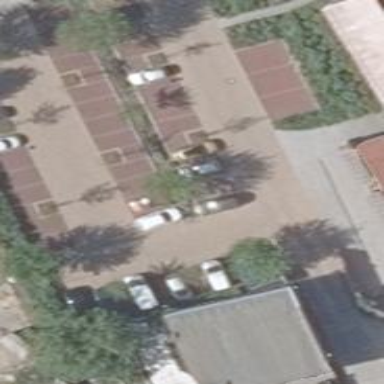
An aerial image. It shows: Parking aisle designated as service road.